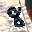
Label: 8